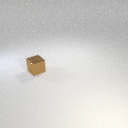
small brown metal cube